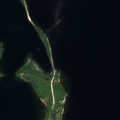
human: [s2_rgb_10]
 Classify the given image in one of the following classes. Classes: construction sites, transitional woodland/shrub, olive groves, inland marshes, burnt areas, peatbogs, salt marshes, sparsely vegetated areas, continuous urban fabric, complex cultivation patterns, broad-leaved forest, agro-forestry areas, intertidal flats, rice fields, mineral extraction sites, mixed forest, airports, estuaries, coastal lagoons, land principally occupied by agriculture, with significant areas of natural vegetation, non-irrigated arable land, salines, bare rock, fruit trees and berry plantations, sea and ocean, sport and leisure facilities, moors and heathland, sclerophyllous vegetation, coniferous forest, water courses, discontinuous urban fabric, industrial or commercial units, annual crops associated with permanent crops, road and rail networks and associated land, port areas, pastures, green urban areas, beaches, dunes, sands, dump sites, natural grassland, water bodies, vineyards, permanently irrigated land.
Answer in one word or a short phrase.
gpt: coniferous forest, water bodies